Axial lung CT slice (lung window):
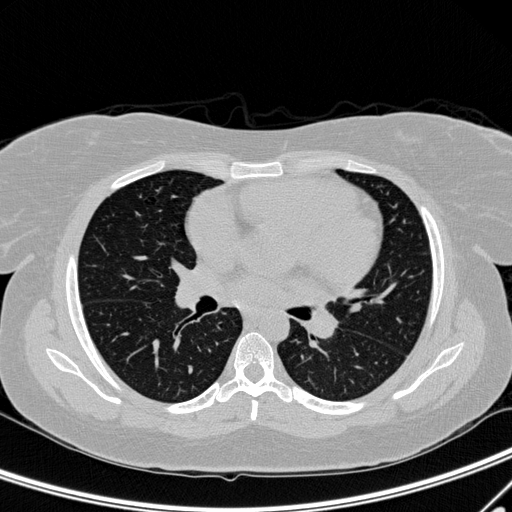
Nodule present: no